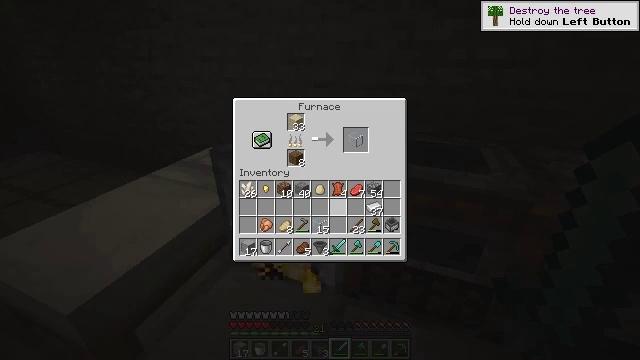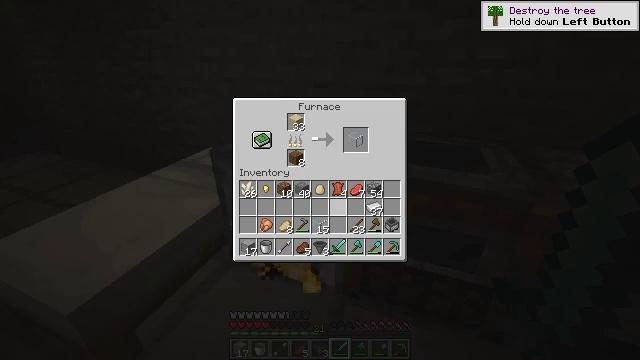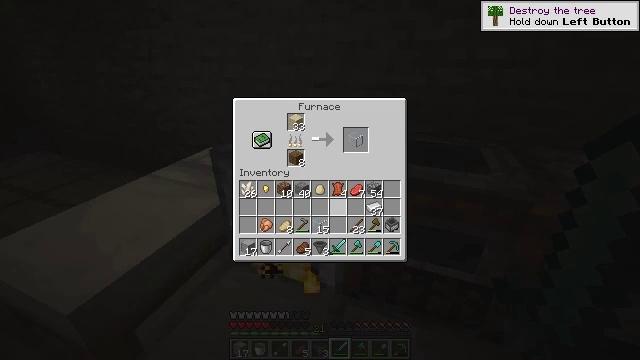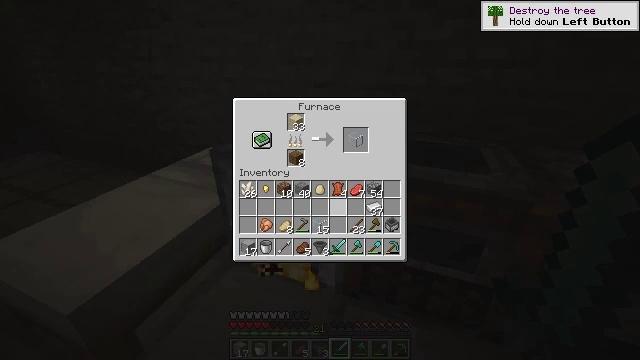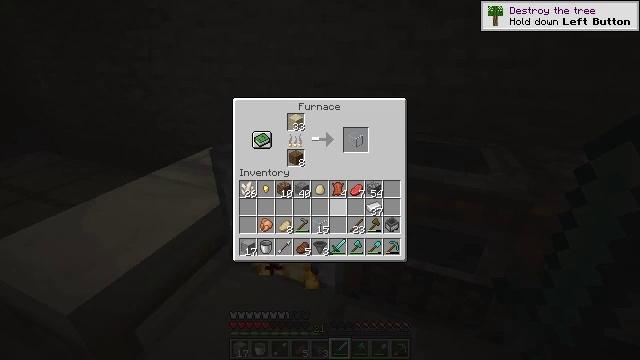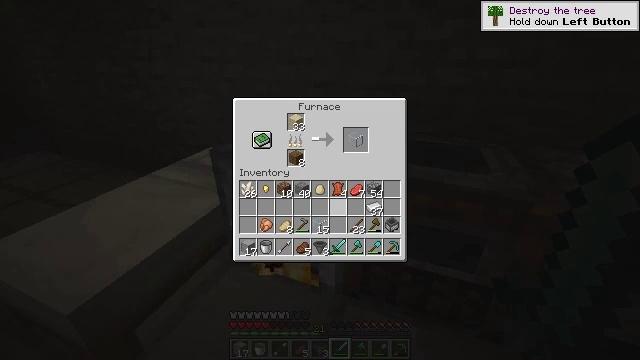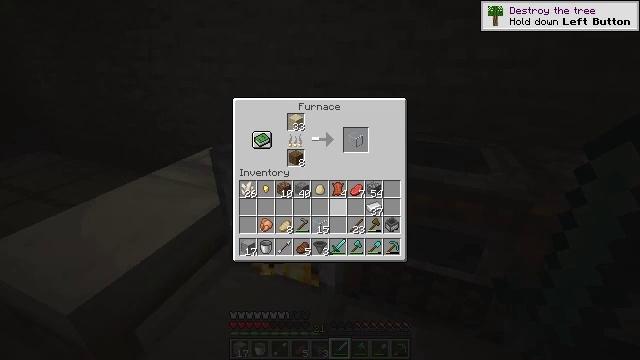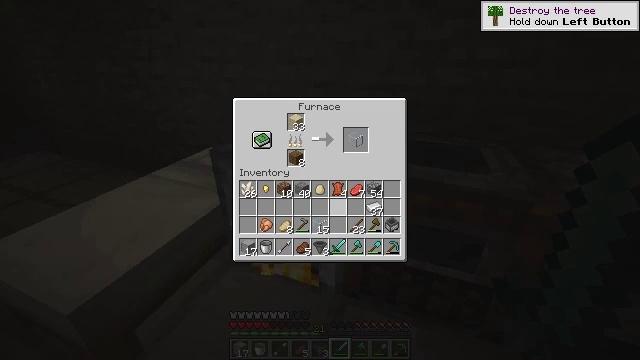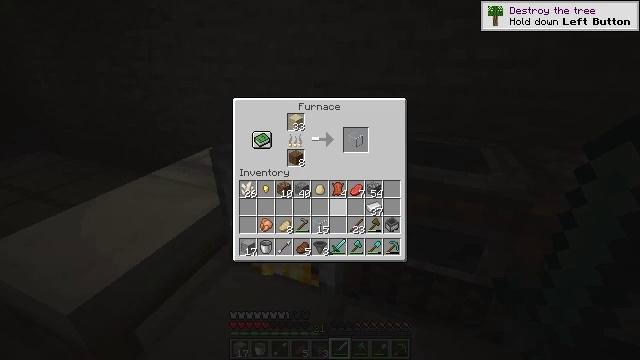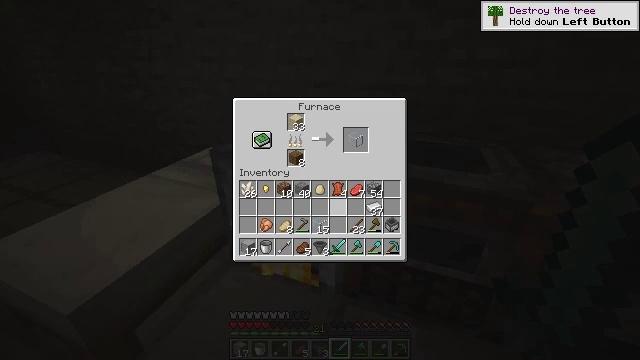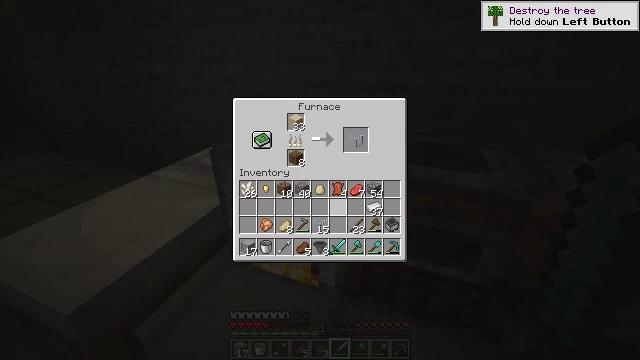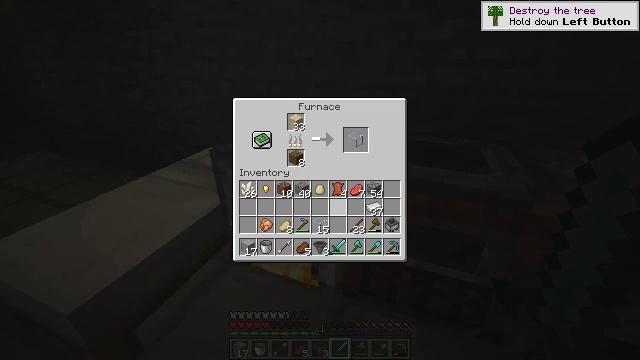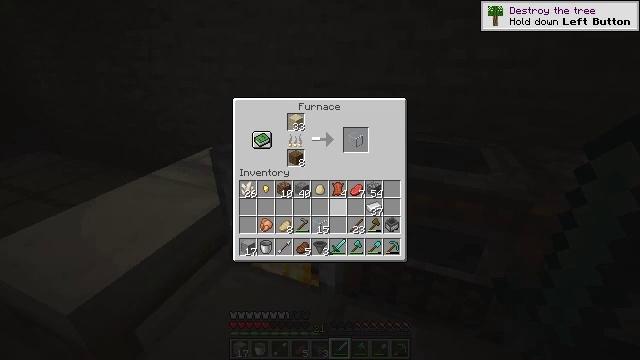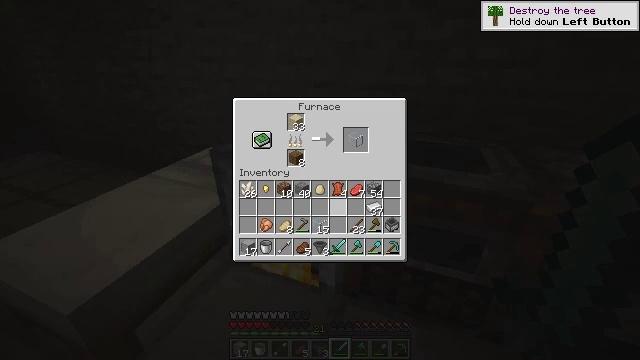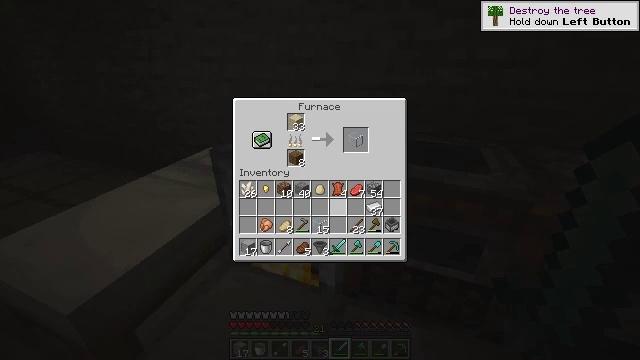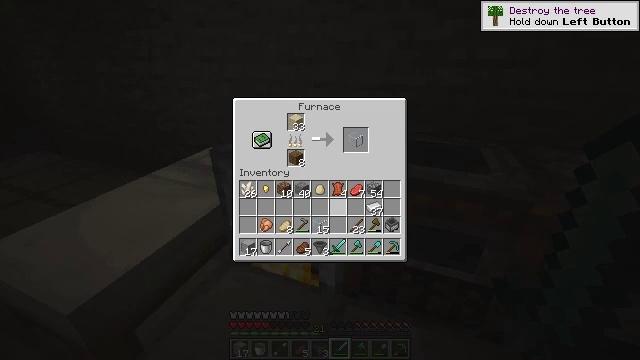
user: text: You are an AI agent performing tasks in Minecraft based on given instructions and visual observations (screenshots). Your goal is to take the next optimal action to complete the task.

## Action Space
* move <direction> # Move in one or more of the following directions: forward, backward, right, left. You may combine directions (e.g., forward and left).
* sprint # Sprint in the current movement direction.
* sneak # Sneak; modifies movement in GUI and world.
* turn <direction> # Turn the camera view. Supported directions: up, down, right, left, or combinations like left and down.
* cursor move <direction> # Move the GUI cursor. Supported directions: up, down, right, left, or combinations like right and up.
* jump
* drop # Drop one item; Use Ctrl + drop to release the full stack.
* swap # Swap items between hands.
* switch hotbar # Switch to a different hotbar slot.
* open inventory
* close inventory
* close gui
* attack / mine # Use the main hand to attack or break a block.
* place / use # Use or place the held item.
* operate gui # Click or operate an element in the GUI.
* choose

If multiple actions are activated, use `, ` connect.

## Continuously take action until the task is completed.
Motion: motion action
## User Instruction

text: Collect the large fern.
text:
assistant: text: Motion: no_op
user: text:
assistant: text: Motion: no_op
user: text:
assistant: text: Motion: no_op
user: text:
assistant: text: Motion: no_op
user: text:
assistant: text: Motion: no_op
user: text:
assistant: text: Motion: no_op
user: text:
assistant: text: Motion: no_op
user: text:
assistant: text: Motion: no_op
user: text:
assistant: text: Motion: no_op
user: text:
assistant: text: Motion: no_op
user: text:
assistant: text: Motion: no_op
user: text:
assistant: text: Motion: no_op
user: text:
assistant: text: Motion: no_op
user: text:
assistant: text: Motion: no_op
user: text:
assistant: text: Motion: no_op
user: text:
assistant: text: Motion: no_op
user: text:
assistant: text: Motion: no_op
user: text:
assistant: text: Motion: no_op
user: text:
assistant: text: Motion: no_op
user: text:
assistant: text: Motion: no_op
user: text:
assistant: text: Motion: no_op
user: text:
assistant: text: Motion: no_op
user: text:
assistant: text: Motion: no_op
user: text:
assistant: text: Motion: no_op
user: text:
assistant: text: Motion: no_op
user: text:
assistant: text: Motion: no_op
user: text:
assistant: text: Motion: no_op
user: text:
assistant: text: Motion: no_op
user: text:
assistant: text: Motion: no_op
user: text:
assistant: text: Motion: no_op